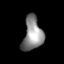
Tissue: skin
Cell type: Fibroblasts
Senescence score: 0.7997
Nuclear area (px): 645
Mean DAPI intensity: 139.02